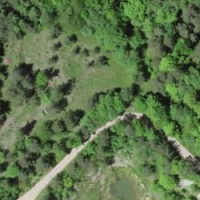
EUNIS habitat code: 44
Species observed at this site:
Melittis melissophyllum